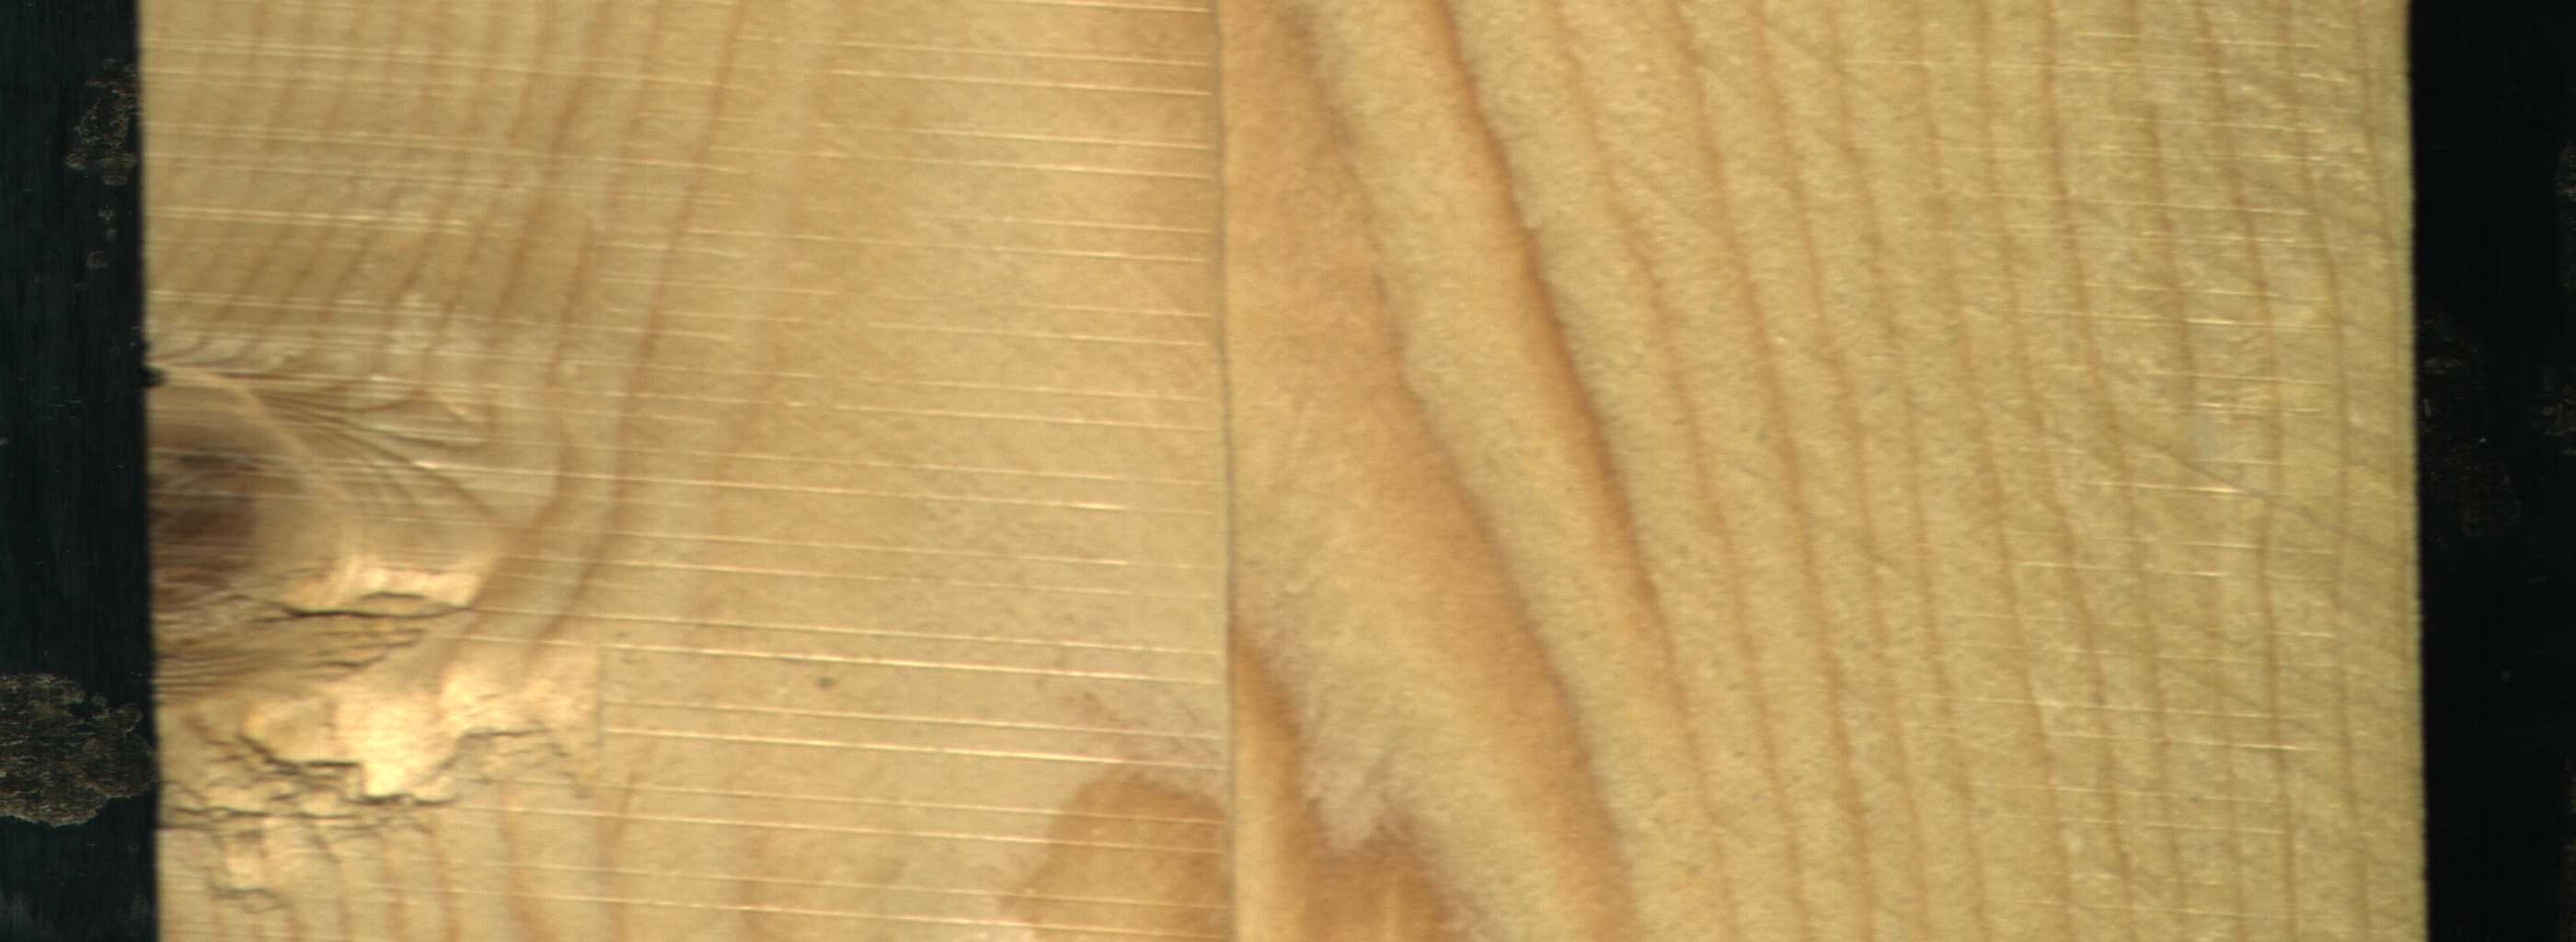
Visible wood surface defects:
Live_Knot